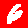
Digit: 6